Interaction volume radius: 10 \u00c5
Interaction volume height: 35 \u00c5
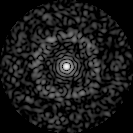
Disorder parameter: 0.8273